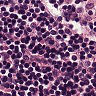
Metastatic tissue present: no